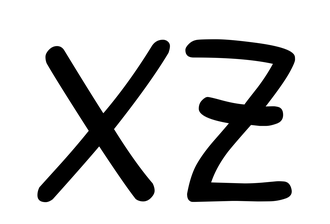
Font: PatrickHand-Regular